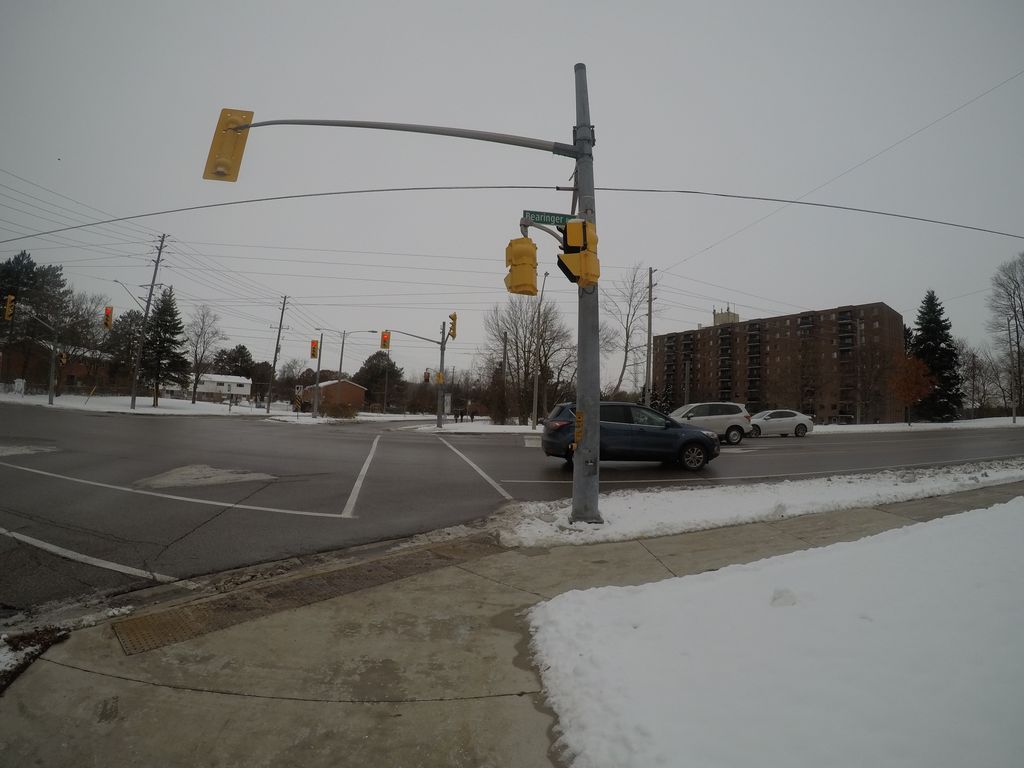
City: kitchener-waterloo